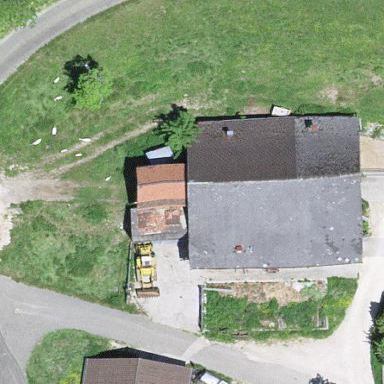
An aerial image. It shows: Cowshed building.